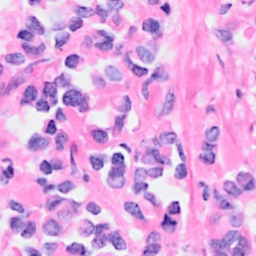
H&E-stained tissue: Breast